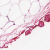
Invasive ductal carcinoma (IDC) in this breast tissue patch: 0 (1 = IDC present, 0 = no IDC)